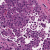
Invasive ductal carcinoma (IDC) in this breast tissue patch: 0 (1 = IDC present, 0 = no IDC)